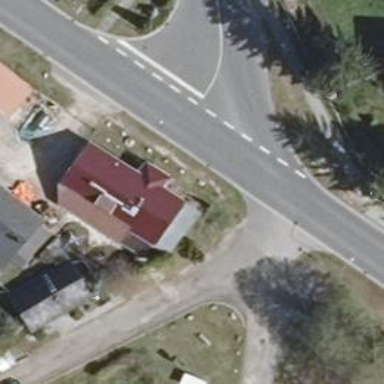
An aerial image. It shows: Building with gabled roof. The roof is oriented along the structure and colored in red.